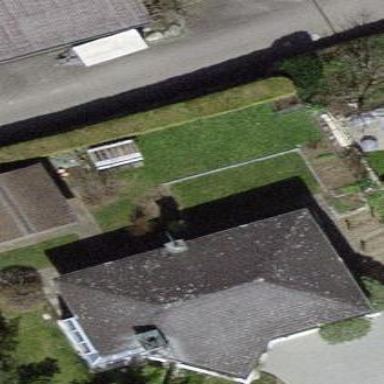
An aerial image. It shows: Detached building.